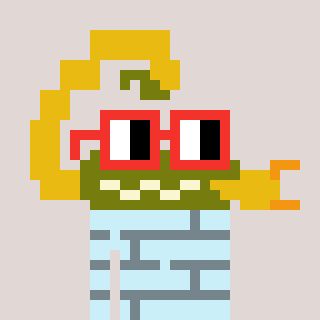
a pixel art character with square red glasses, a scorpion-shaped head and a cold-colored body on a warm background